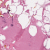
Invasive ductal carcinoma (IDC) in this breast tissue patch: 0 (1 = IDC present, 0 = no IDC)